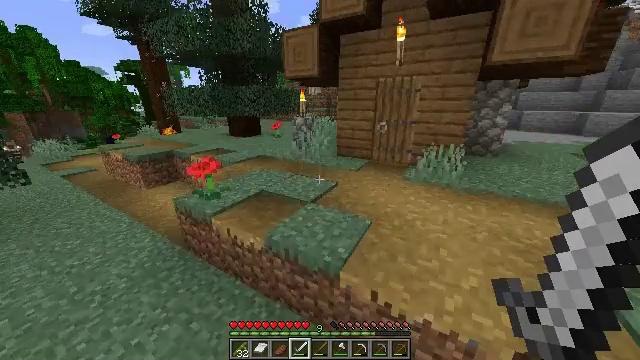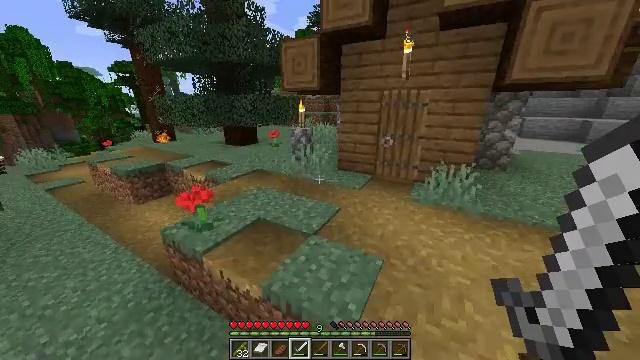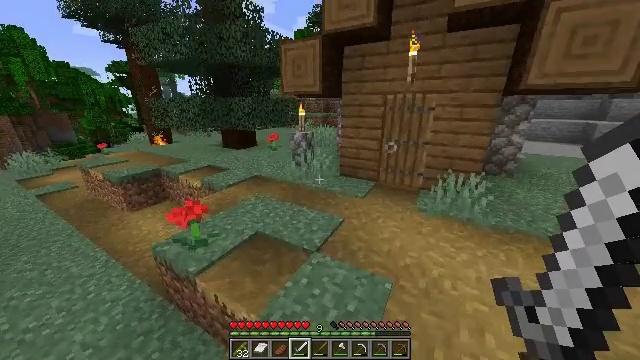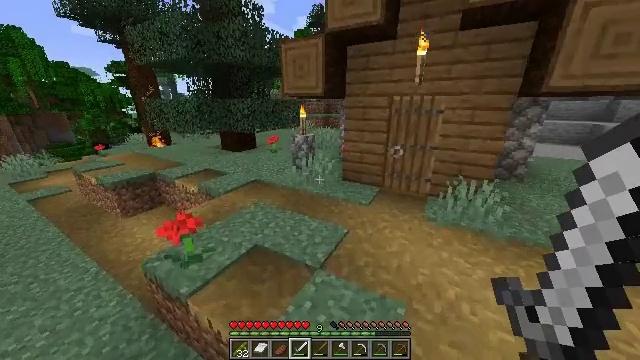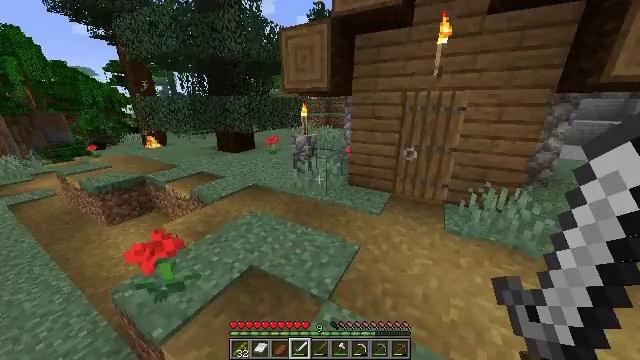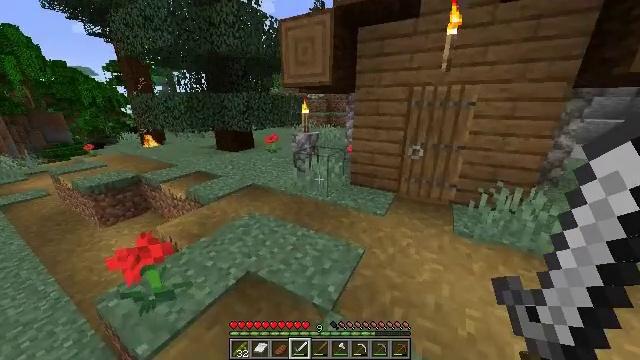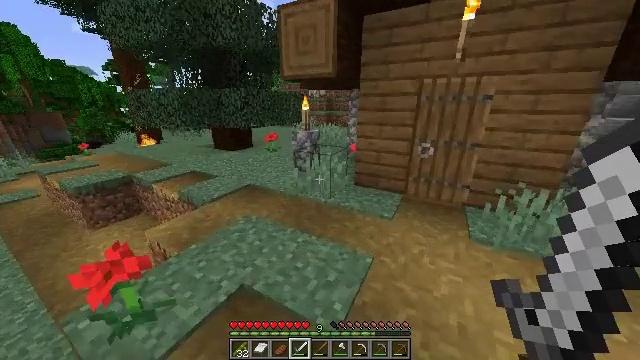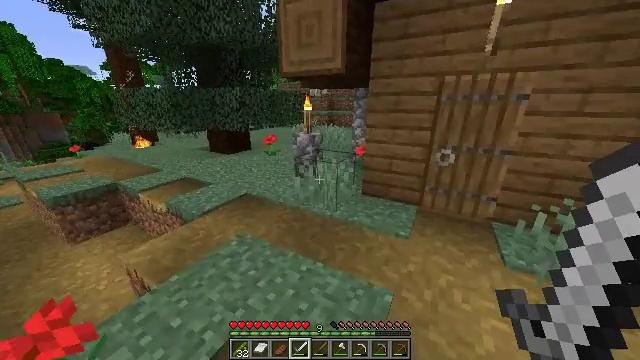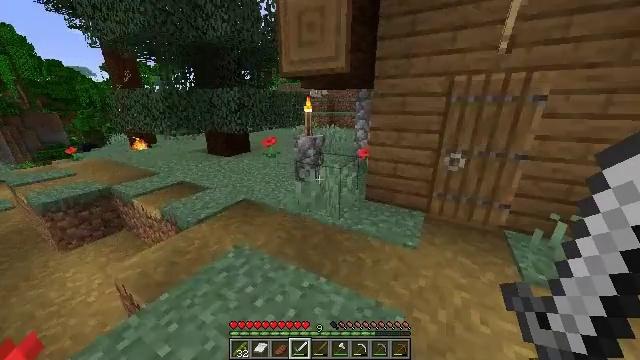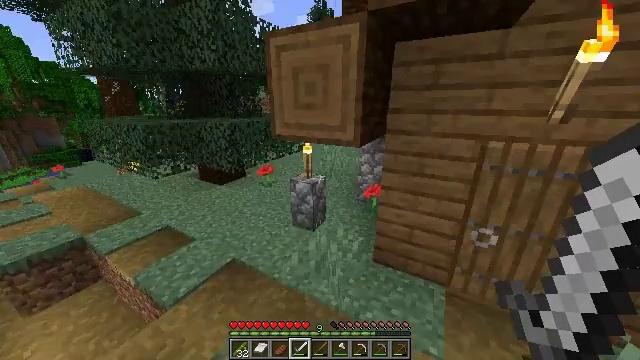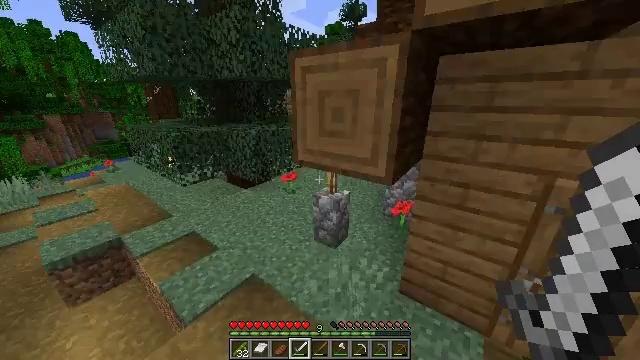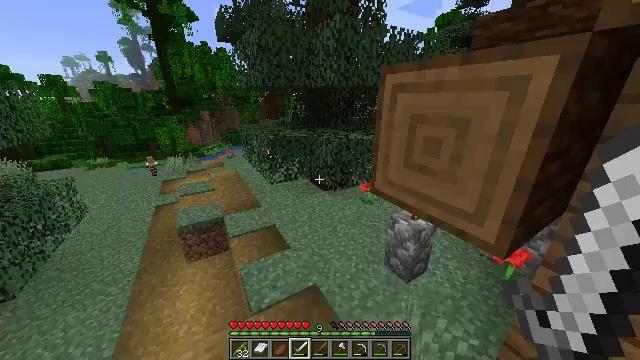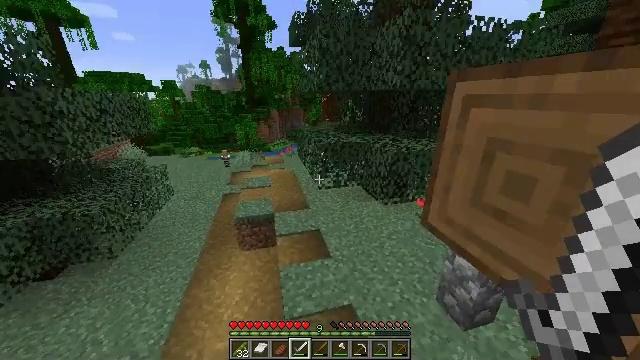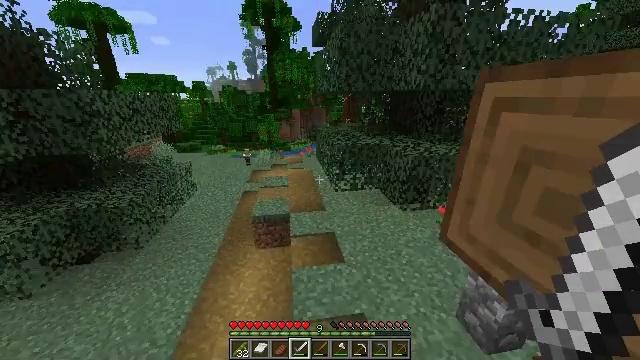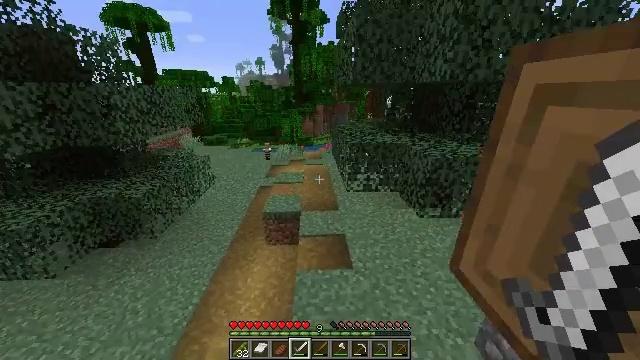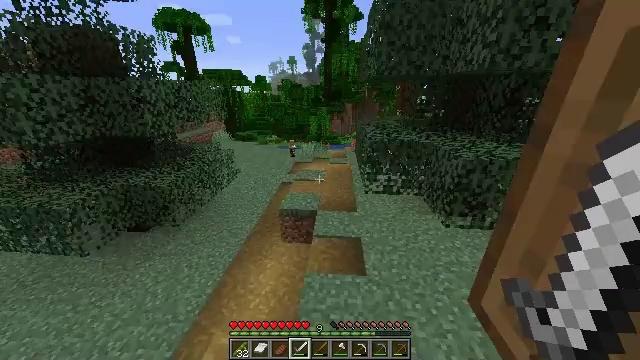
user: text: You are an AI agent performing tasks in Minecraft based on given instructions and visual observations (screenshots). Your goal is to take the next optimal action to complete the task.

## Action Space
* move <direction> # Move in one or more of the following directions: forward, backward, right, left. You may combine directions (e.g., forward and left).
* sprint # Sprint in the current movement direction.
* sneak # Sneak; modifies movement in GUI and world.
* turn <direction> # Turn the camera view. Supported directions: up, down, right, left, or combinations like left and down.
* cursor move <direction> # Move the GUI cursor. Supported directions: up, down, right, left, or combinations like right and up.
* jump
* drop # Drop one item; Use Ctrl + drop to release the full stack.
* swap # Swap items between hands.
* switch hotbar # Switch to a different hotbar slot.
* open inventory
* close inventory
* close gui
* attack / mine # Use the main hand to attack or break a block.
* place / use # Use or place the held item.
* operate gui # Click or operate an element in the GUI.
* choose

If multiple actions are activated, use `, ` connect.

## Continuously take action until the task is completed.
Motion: motion action
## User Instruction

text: Dig up the grass block for dirt.
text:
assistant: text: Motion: move forward, jump
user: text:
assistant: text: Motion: move forward, jump
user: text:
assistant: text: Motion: move forward, jump
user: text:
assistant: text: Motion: move forward, jump
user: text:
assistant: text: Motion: move forward, jump
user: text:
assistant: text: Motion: move forward, jump
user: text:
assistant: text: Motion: move forward, jump
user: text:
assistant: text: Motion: move forward, sprint, jump
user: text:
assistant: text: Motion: move forward, sprint, jump
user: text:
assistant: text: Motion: move forward, sprint, turn left, jump
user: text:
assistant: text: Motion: move forward, sprint, turn left, jump
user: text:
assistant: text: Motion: move forward, turn left, jump
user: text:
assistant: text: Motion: move forward, turn left, jump
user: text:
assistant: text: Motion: move forward, turn left and down, jump
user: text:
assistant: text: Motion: move forward, turn left, jump
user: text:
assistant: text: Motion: move forward, turn left, jump
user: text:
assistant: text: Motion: move forward, turn left, jump
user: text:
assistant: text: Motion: move forward, turn left, jump
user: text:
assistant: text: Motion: move forward, sprint, turn left, jump
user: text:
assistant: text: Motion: move forward, sprint, turn left and down, jump
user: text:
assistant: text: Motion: move forward, sprint, turn left, jump
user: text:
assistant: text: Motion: move forward, jump
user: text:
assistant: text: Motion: move forward, jump
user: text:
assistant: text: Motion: move forward, jump
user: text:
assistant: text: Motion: move forward, jump
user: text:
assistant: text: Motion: move forward, jump
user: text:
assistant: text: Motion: move forward, turn left, jump
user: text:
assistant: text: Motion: move forward
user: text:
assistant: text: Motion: move forward
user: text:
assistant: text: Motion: move forward